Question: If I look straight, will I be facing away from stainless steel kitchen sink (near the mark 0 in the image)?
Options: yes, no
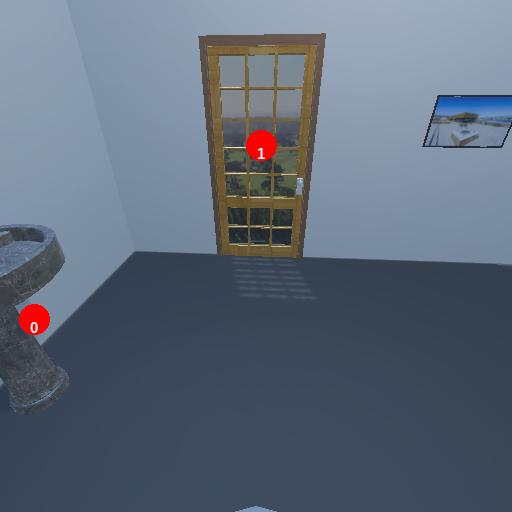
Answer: yes